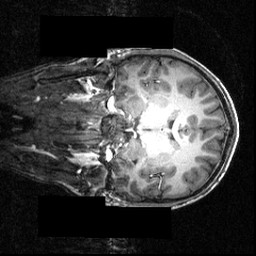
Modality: T1w
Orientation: coronal
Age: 16
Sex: male
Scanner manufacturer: siemens
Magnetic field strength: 3.951 T
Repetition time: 1.5 s
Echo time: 0.00335 s